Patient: sex M, age 66
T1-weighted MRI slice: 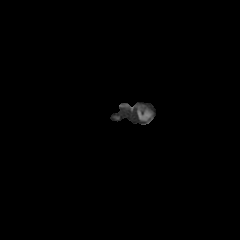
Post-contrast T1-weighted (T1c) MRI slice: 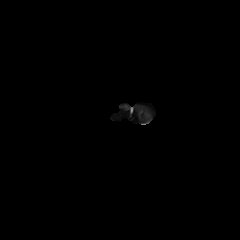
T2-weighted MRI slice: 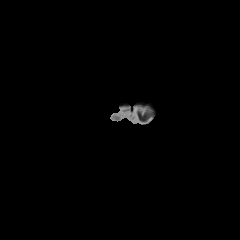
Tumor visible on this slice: no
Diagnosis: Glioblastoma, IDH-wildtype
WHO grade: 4